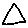
Label: triangle